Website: slack
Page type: newsletter-management
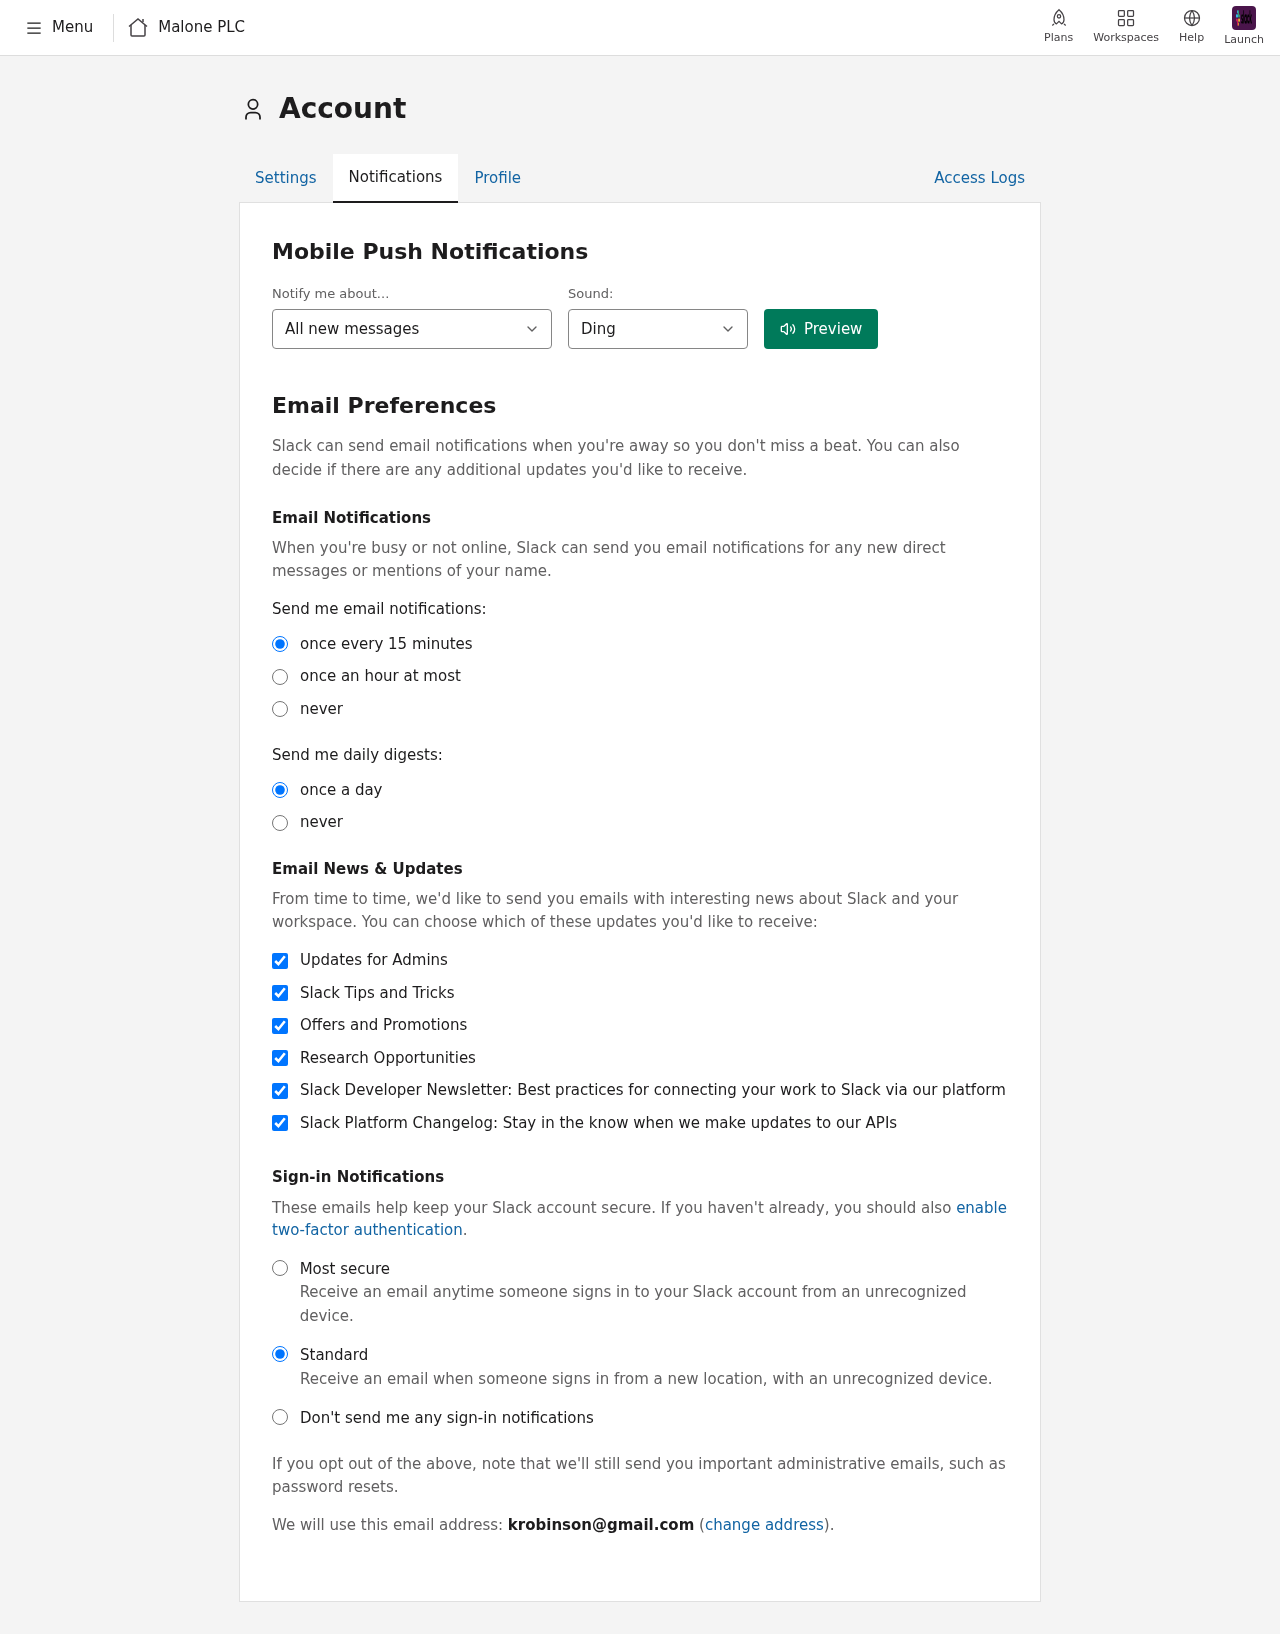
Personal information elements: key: PII_COMPANY
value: Malone PLC
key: PII_EMAIL
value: krobinson@gmail.com